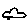
Label: car